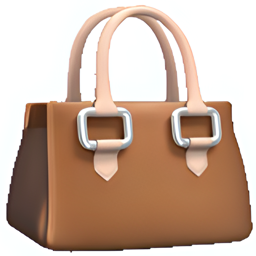
Name: handbag
Emoji: 👜
Group: Objects
Sub-group: clothing